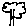
Label: tree